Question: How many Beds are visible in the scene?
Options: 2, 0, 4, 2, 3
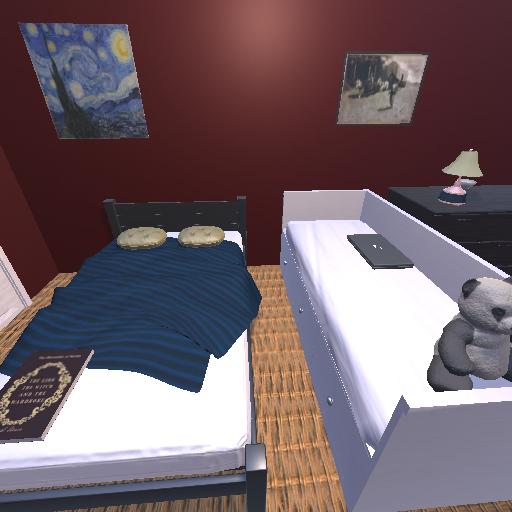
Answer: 2